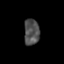
Tissue: prostate
Cell type: T cells
Senescence score: 0.7945
Nuclear area (px): 398
Mean DAPI intensity: 79.05